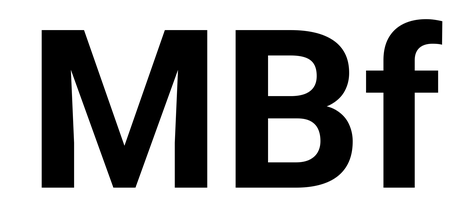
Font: Roboto_Bold